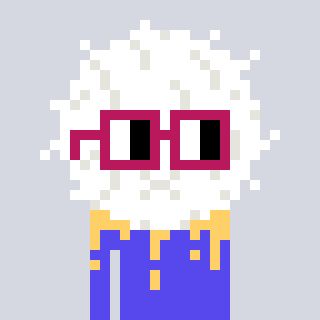
a pixel art character with square dark red glasses, a cottonball-shaped head and a computerblue-colored body on a cool background